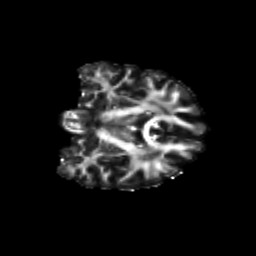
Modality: FA
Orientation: coronal
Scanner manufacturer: siemens
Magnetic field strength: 3 T
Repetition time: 9.2 s
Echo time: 0.084 s